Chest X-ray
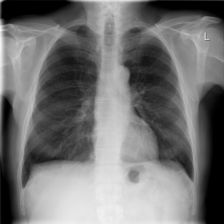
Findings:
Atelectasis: negative
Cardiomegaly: negative
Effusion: negative
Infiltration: negative
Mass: negative
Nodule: negative
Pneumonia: negative
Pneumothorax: negative
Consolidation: negative
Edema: negative
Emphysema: negative
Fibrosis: negative
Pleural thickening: negative
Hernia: negative